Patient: sex M, age 54
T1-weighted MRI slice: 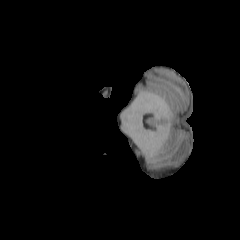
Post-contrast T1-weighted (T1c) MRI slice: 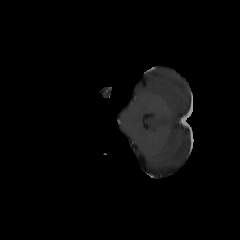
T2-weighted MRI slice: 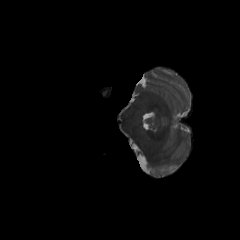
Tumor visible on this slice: no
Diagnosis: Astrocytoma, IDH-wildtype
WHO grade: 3